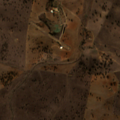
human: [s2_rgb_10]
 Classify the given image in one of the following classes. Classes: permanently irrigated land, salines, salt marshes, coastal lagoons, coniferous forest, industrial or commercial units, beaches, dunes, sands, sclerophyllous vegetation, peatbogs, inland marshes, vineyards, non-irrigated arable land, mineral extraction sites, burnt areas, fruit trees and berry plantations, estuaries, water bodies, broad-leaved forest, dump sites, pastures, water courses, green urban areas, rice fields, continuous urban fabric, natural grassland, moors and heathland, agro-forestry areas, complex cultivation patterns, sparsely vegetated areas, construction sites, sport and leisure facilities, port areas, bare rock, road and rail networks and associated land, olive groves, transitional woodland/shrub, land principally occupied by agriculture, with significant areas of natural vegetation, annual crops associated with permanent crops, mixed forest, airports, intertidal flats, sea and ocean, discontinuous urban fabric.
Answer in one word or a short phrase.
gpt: pastures, agro-forestry areas